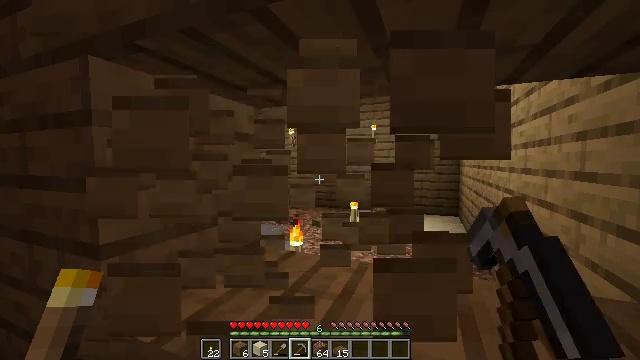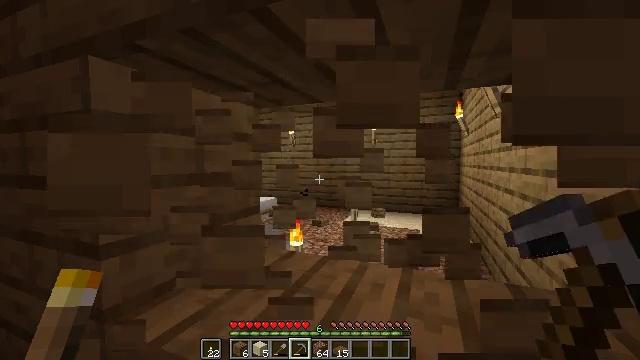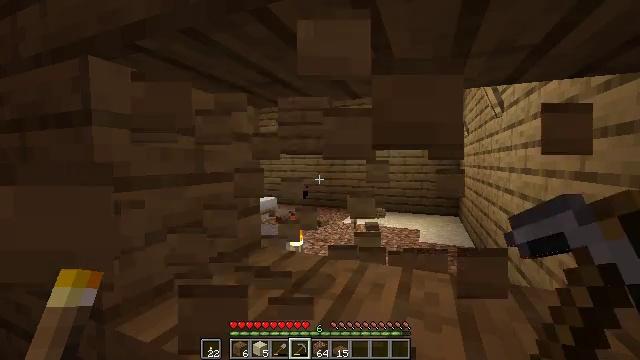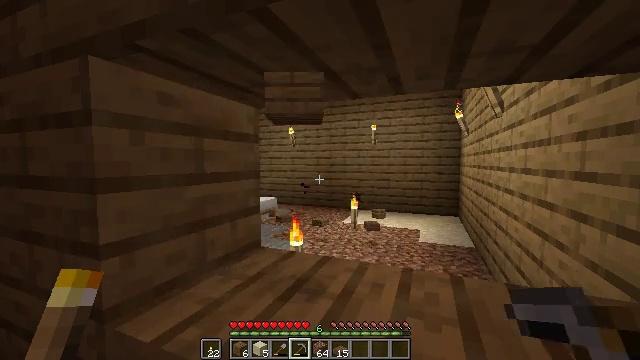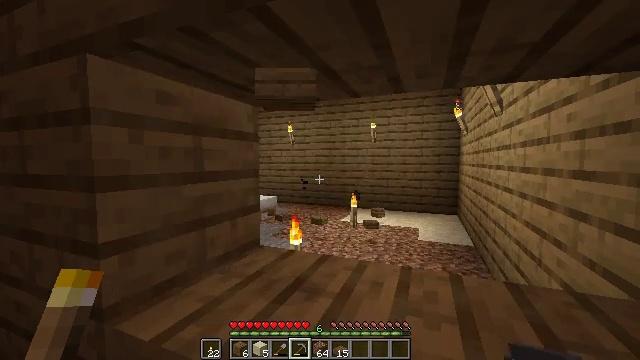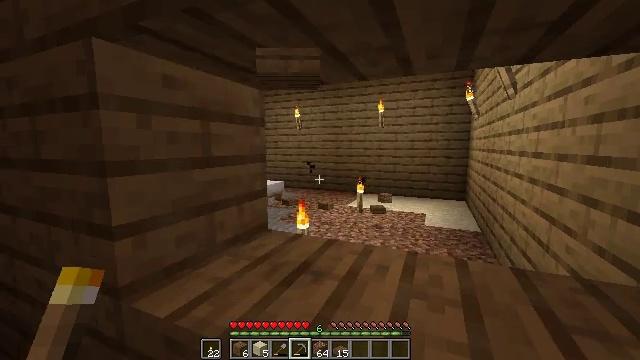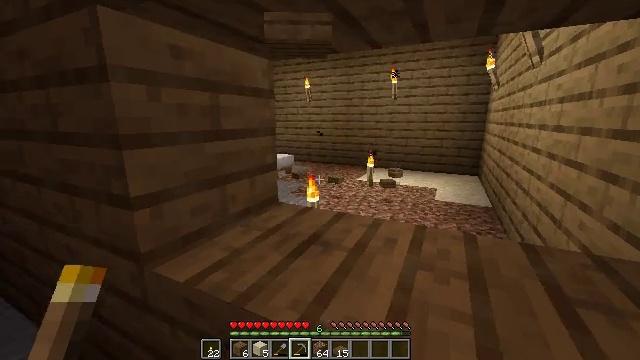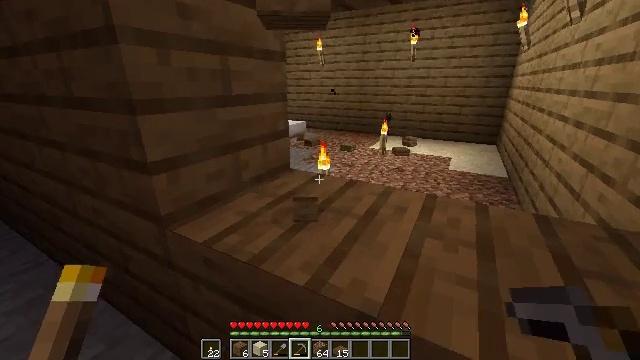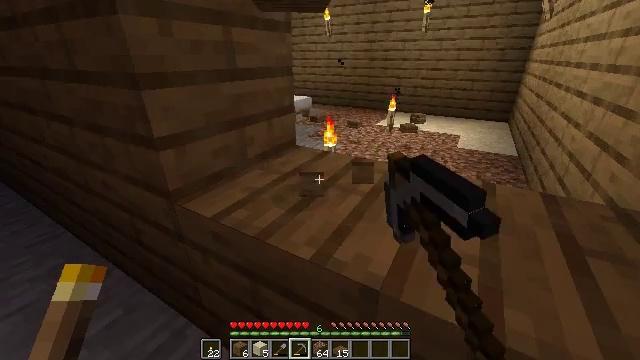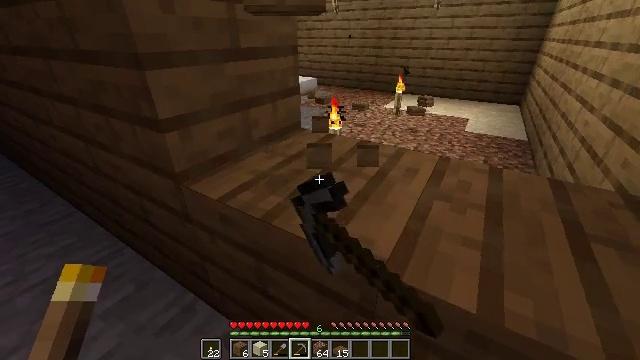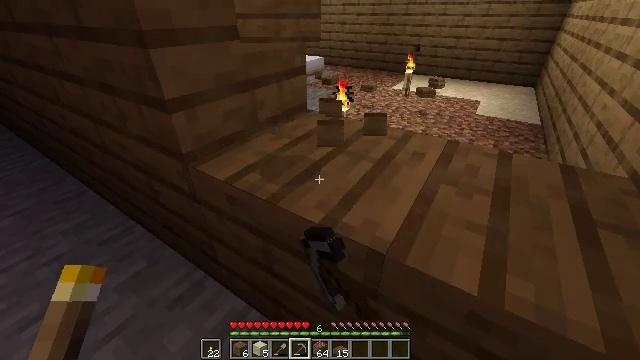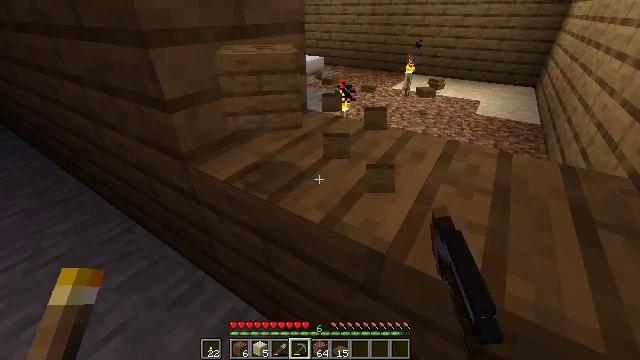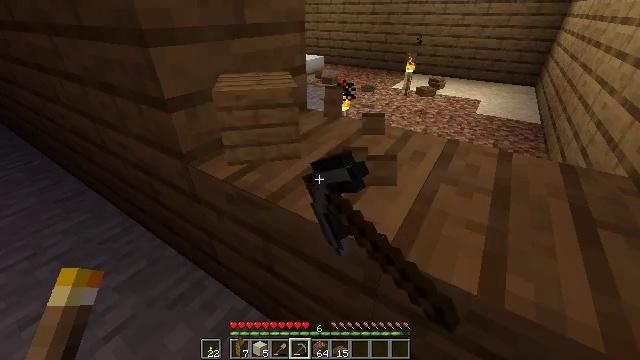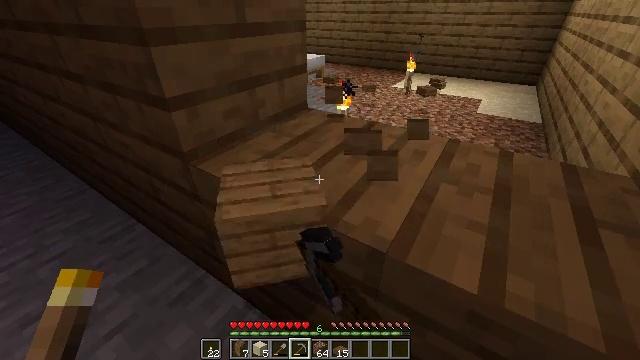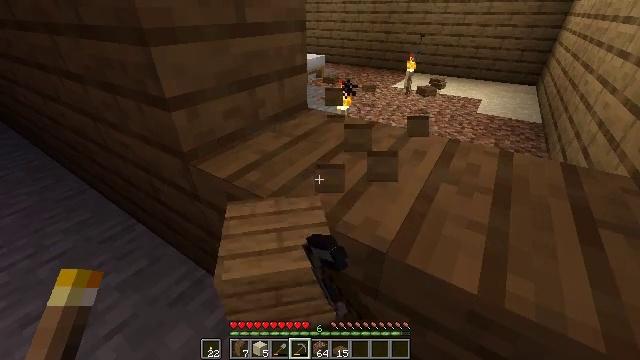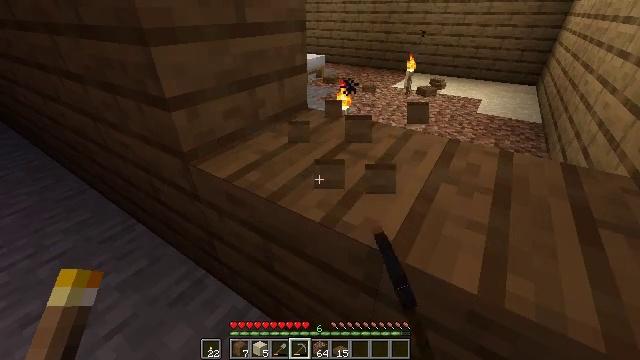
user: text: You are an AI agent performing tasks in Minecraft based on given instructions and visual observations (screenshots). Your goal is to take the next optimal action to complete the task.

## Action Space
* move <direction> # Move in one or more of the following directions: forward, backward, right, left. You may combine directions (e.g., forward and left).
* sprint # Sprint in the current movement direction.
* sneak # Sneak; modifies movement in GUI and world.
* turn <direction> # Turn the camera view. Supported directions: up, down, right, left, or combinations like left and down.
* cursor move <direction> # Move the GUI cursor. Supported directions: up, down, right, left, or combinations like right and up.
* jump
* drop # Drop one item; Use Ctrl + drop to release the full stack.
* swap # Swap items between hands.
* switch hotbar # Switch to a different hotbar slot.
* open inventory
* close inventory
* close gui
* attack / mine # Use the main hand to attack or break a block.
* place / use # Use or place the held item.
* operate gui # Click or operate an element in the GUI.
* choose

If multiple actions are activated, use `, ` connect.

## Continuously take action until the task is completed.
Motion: motion action
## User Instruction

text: Collect spruce planks from an old building.
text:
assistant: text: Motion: attack / mine
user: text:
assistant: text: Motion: attack / mine
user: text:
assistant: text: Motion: attack / mine
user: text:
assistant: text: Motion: attack / mine
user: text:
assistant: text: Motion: turn left and down, attack / mine
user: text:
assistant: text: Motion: turn left and down, attack / mine
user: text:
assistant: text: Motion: turn left and down, attack / mine
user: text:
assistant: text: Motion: turn left and down, attack / mine
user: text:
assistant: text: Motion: turn left and down, attack / mine
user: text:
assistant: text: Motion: turn left and down, attack / mine
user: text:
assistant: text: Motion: attack / mine
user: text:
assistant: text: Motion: attack / mine
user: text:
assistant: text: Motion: attack / mine
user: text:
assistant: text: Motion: attack / mine
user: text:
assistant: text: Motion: attack / mine
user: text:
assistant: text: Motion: attack / mine
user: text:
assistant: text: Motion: attack / mine
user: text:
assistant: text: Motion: attack / mine
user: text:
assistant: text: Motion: attack / mine
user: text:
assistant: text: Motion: attack / mine
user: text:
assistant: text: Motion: attack / mine
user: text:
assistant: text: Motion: attack / mine
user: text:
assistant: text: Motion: attack / mine
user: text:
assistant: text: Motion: attack / mine
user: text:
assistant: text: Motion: attack / mine
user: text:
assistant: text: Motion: attack / mine
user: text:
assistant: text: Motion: attack / mine
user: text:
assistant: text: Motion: attack / mine
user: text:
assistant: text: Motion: attack / mine
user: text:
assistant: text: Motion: attack / mine